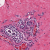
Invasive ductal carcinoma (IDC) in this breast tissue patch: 0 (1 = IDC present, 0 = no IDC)